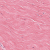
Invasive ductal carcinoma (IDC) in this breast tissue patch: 0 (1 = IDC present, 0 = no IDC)